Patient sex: F
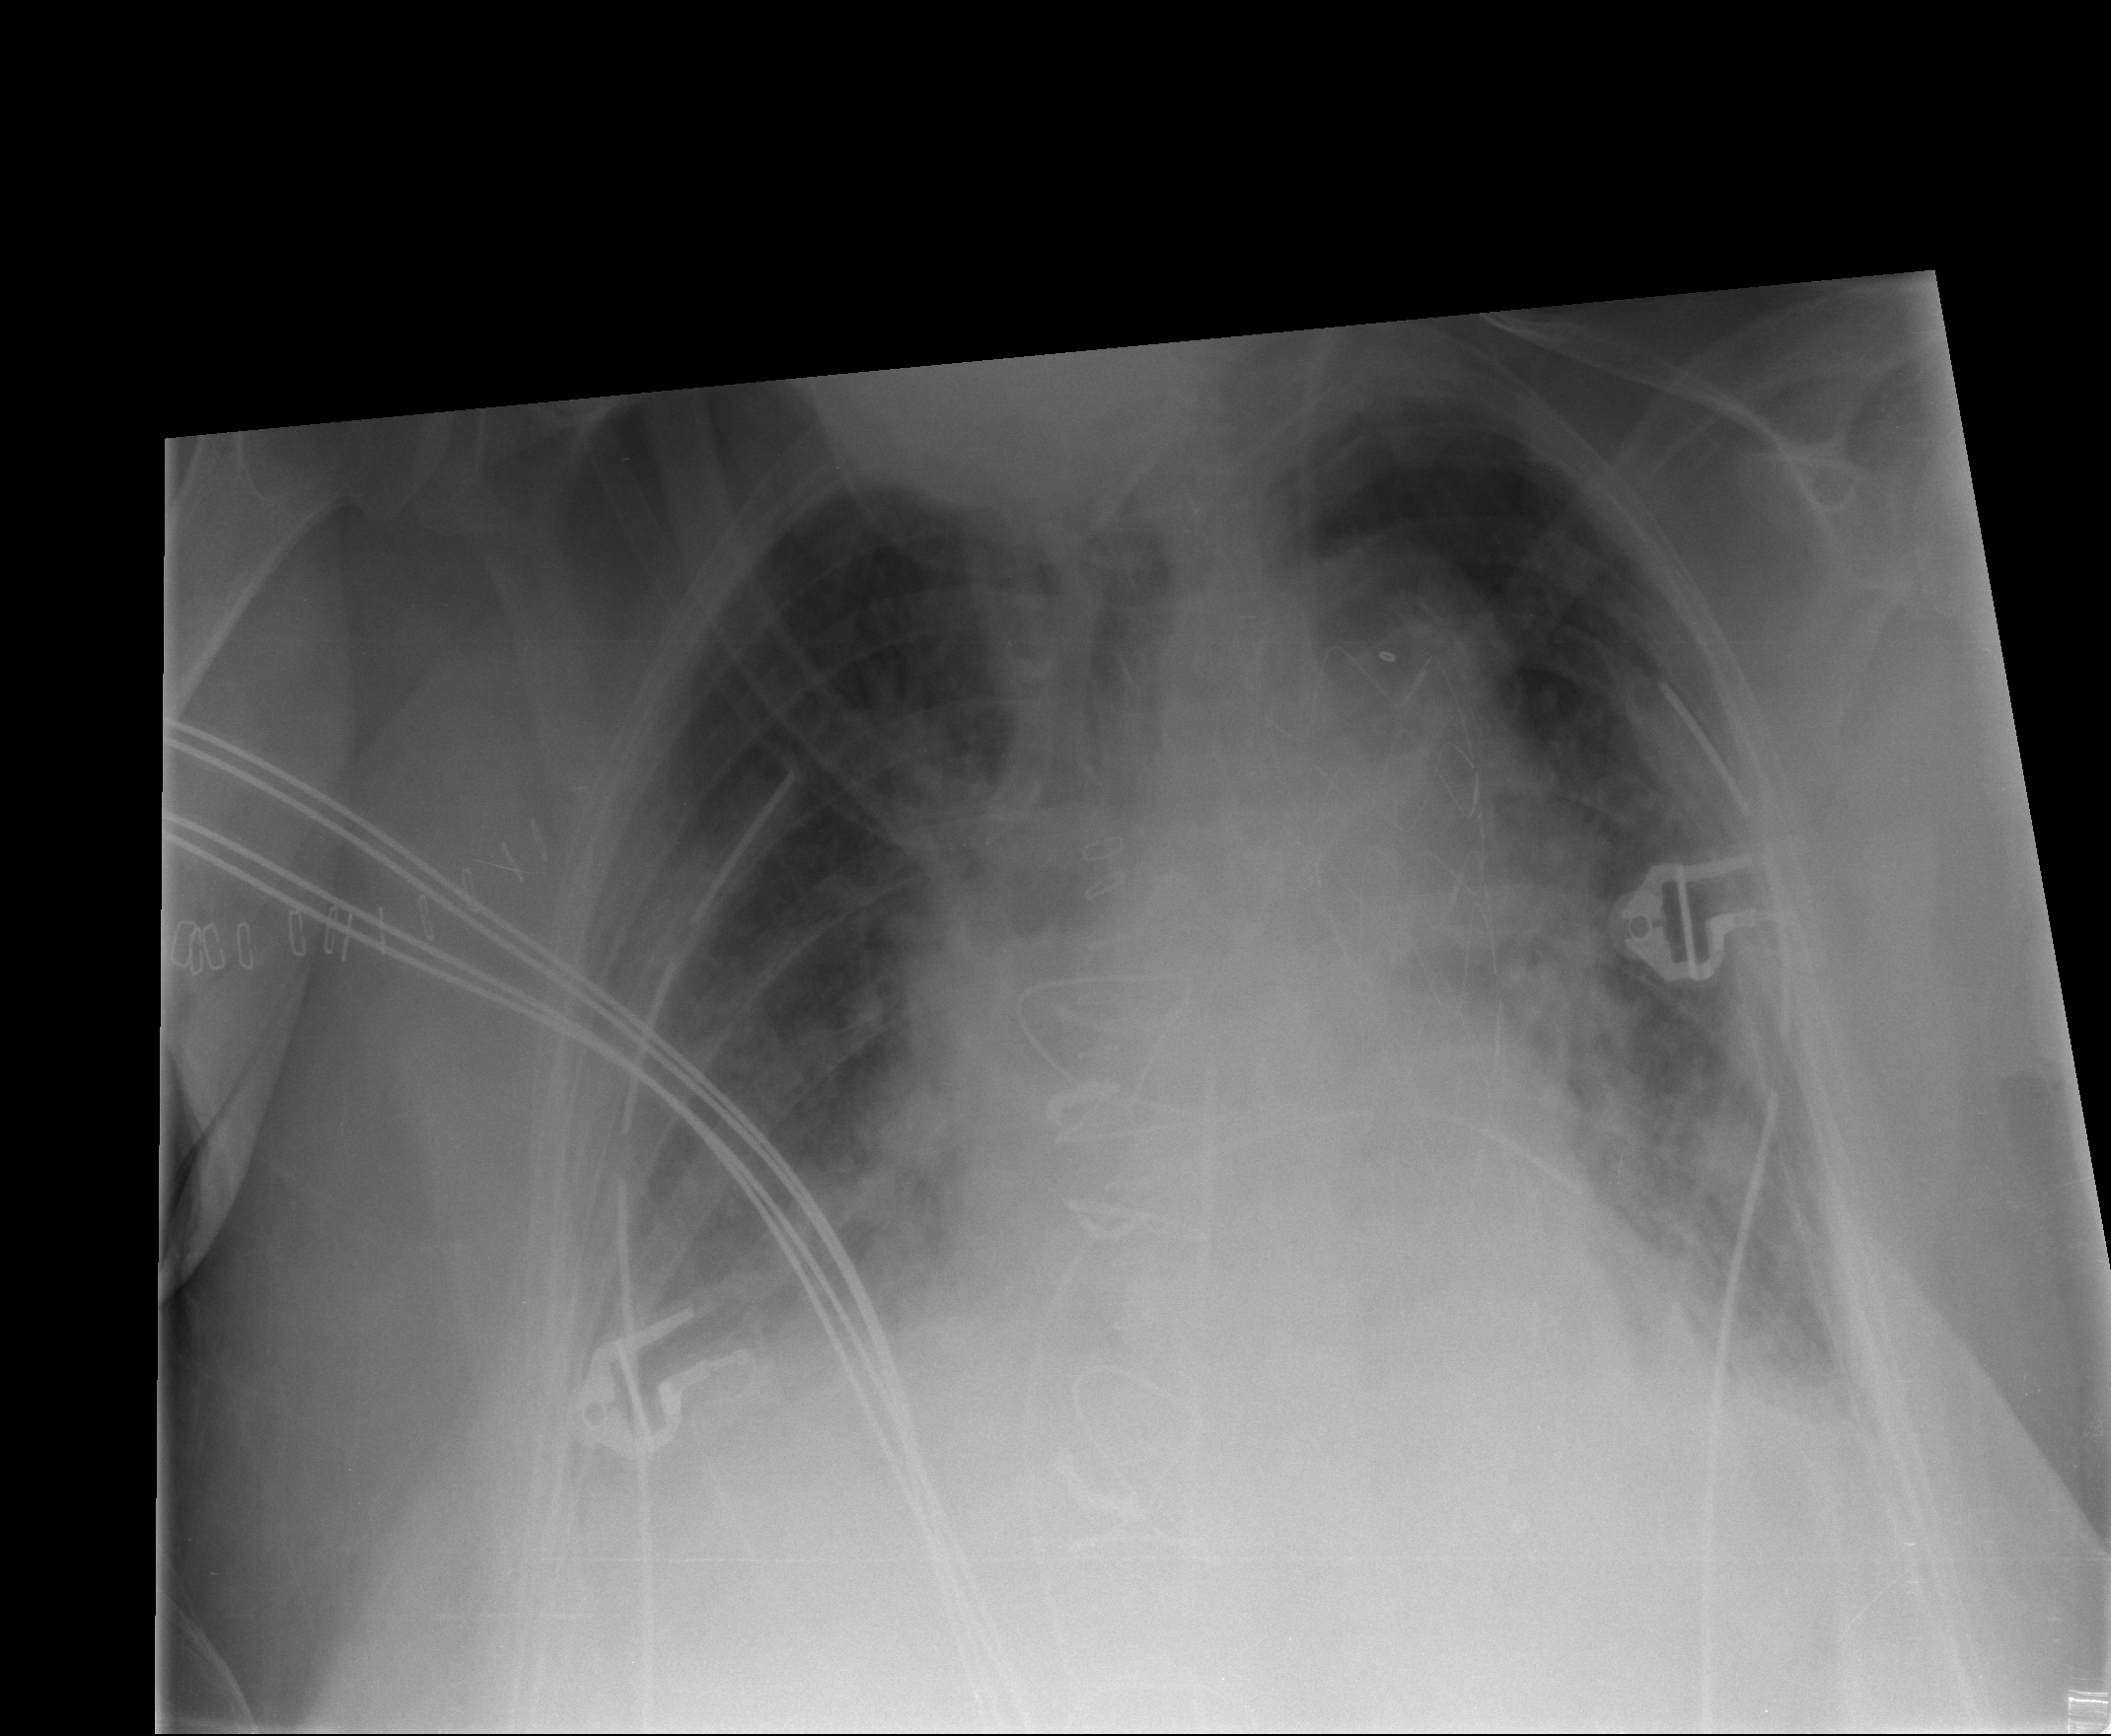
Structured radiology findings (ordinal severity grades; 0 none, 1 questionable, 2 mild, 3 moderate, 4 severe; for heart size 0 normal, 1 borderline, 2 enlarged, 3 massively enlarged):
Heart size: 0
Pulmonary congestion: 2
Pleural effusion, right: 2
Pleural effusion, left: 2
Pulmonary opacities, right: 1
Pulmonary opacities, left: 1
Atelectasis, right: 3
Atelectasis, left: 3